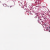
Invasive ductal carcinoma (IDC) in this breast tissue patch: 0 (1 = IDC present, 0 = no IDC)